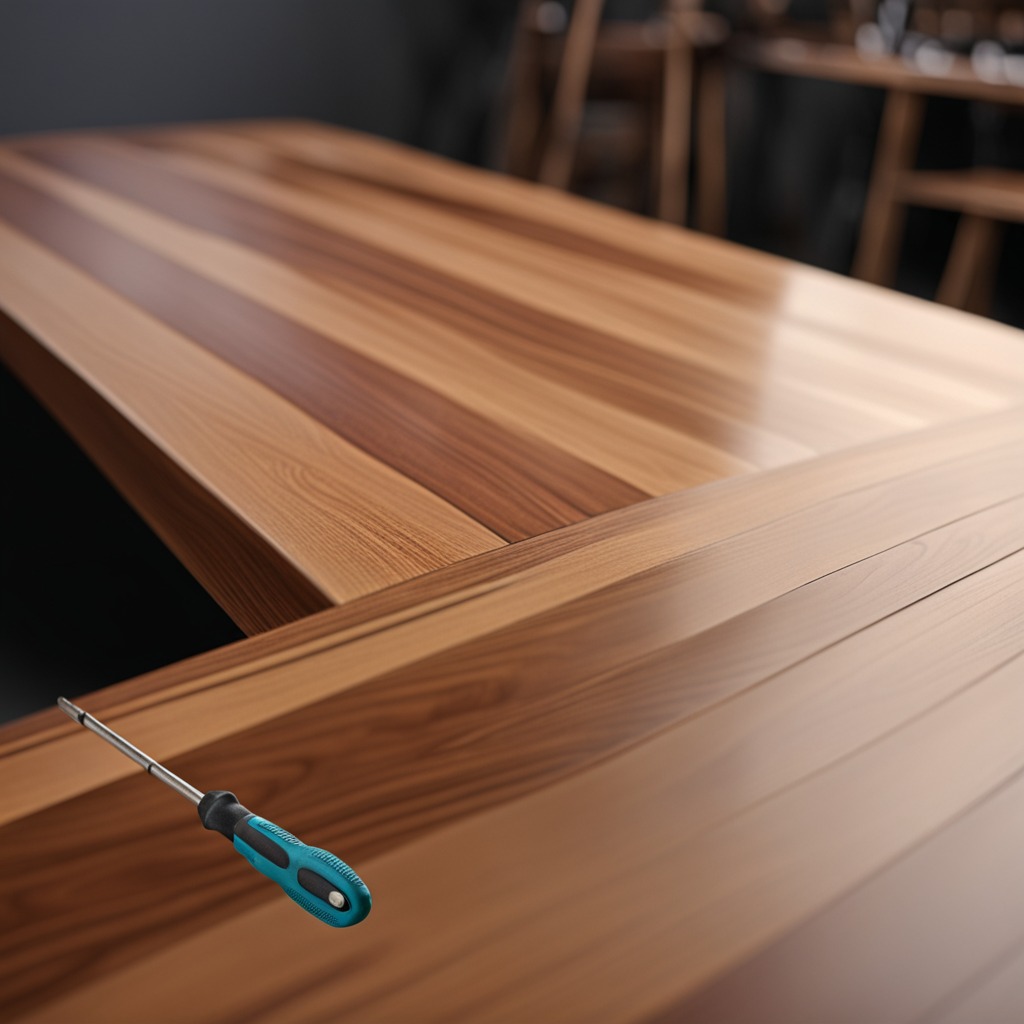
A screwdriver is lying on a wooden table in a carpentry studio with rich wood textures side lighting.